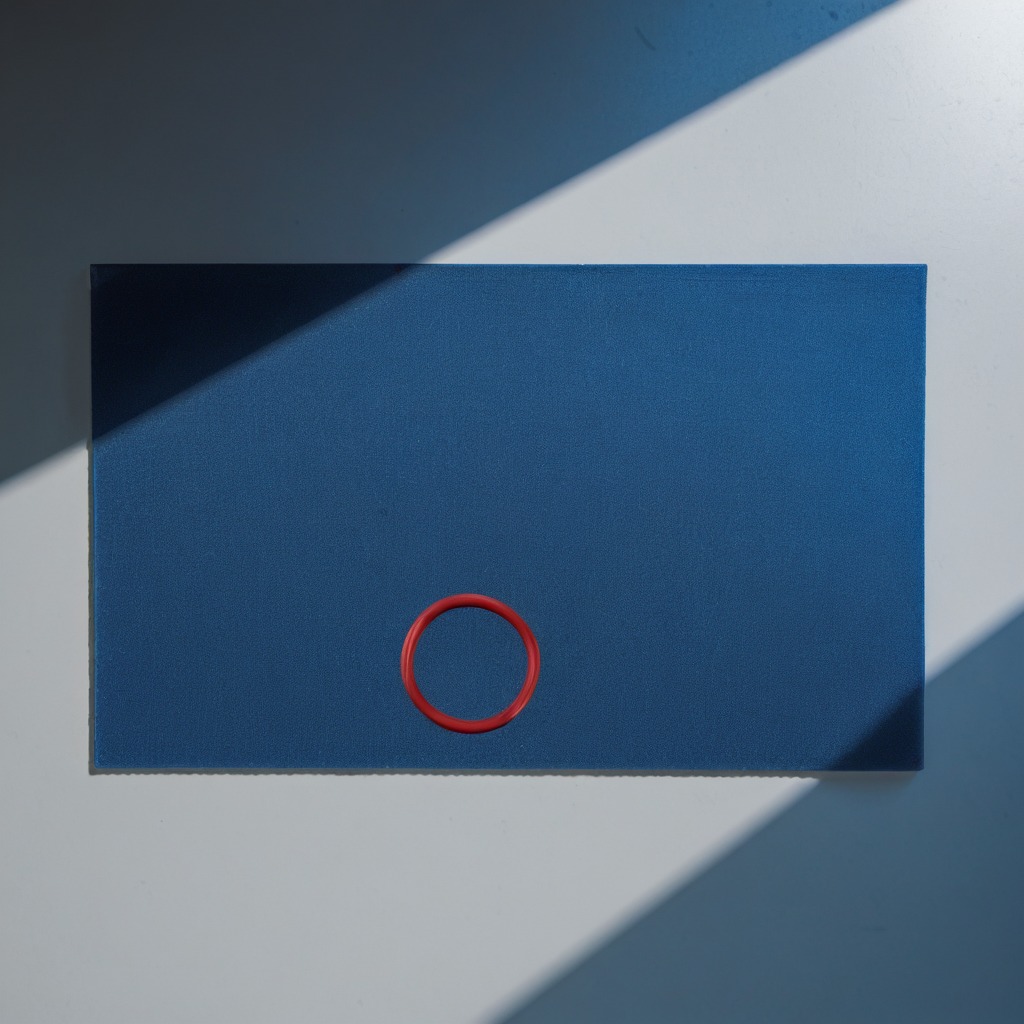
A rubber O-ring is lying on the blue rubber mat.